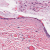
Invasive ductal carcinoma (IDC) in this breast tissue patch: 1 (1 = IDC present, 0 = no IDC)